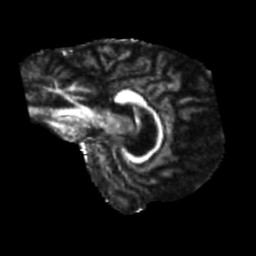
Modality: FA
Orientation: sagittal
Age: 60
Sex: male
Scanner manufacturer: siemens
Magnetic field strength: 3 T
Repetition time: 5.25 s
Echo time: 0.08 s